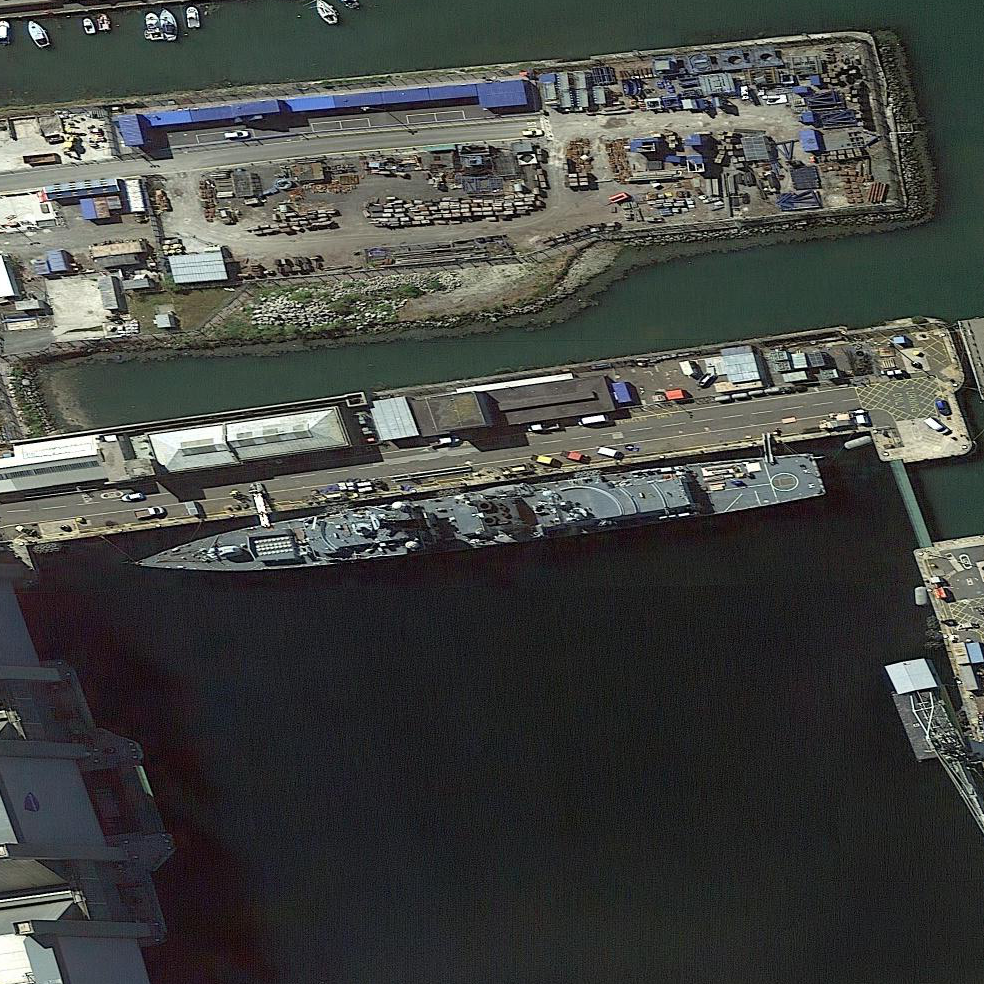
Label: cruiser